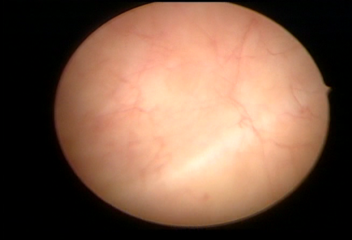
Modality: WLC
Class: Normal mucosa
Bladder cancer association: No